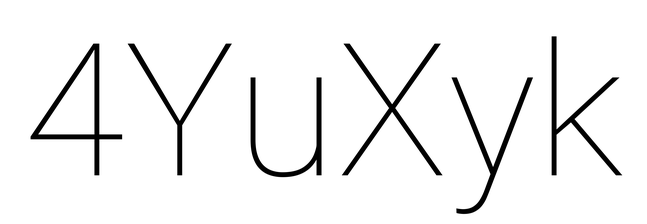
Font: Roboto_Thin